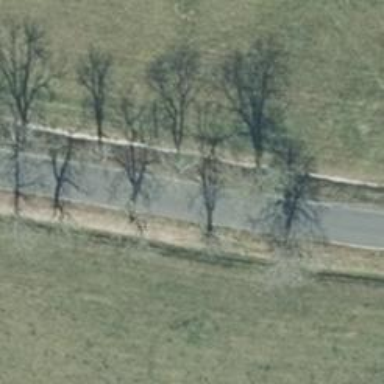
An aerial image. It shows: Beautiful avenue lined with deciduous broadleaved trees.